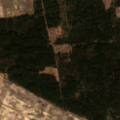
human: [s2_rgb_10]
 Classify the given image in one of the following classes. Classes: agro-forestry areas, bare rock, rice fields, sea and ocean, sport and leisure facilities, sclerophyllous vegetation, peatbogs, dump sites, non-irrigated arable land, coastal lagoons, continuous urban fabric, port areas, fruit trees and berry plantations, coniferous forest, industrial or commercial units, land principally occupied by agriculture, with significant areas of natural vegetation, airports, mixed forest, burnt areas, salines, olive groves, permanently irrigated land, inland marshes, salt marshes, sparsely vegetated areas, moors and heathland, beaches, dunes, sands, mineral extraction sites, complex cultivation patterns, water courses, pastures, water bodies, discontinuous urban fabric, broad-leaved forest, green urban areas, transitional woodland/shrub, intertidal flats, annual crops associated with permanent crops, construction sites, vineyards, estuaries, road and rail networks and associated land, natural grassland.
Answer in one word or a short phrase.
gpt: non-irrigated arable land, coniferous forest, mixed forest